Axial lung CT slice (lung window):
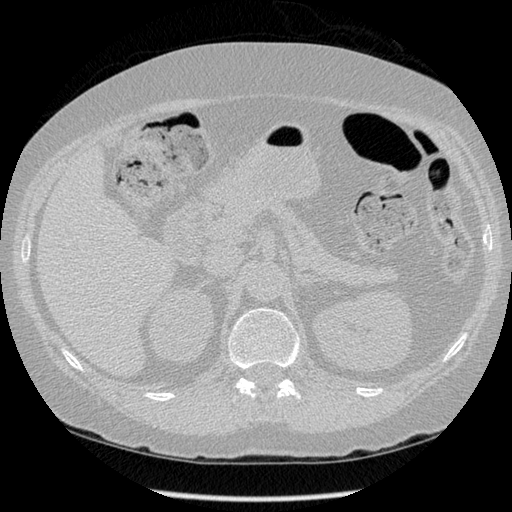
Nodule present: no